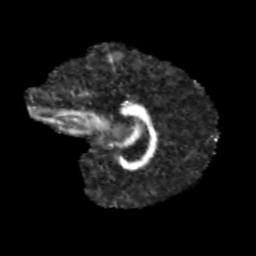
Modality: FA
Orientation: sagittal
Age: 13
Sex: male
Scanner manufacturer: siemens
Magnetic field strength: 3 T
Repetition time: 3.8 s
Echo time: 0.07 s